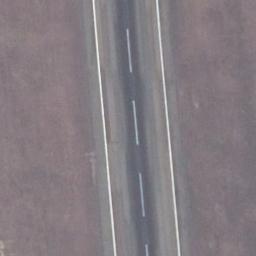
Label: runway